You are looking at raw rotor-rig vibration samples arranged as a grayscale image. Determine the machine's mechanical condition. Answer with exactly one of: normal, misalignment, unbalance, looseness.
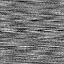
Answer: normal